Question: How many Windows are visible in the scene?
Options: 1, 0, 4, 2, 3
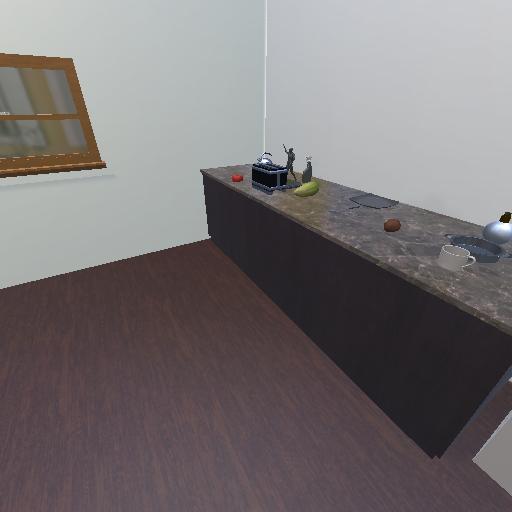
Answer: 1